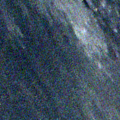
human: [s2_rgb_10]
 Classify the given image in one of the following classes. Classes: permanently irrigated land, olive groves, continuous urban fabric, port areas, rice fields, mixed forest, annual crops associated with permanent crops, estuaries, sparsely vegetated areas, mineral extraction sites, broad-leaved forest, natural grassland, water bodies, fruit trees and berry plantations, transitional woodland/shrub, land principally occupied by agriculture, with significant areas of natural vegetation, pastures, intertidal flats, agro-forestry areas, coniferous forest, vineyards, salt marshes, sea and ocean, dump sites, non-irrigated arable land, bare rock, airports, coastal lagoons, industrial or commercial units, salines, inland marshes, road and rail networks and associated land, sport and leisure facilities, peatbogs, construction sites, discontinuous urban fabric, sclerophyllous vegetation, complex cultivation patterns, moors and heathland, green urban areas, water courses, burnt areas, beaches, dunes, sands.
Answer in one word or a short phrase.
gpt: water bodies